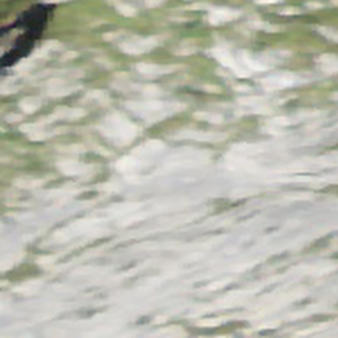
Label: other